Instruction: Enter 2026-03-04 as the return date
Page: home
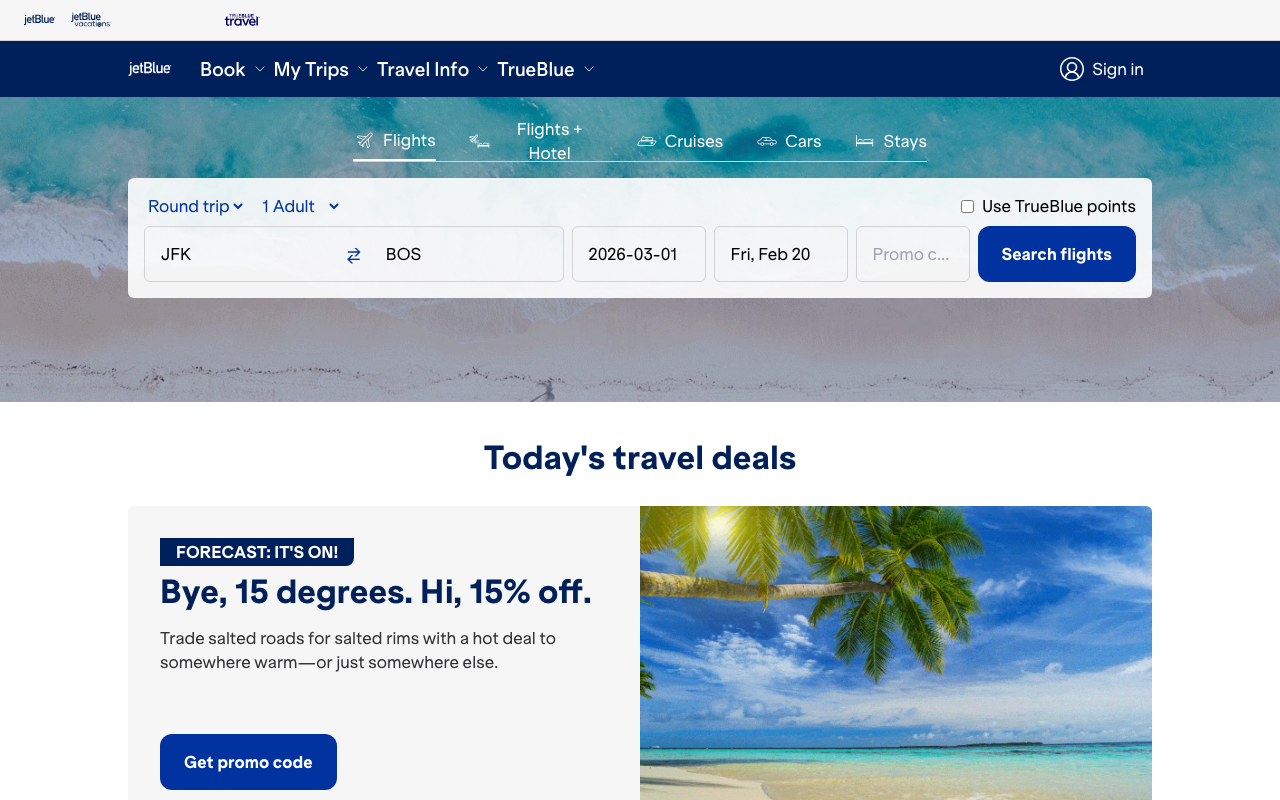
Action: type